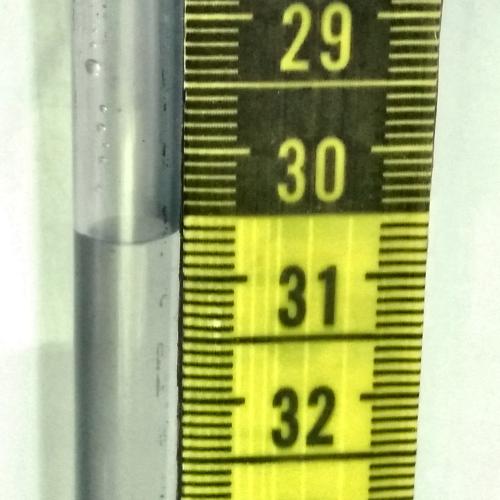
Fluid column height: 30.7 cm